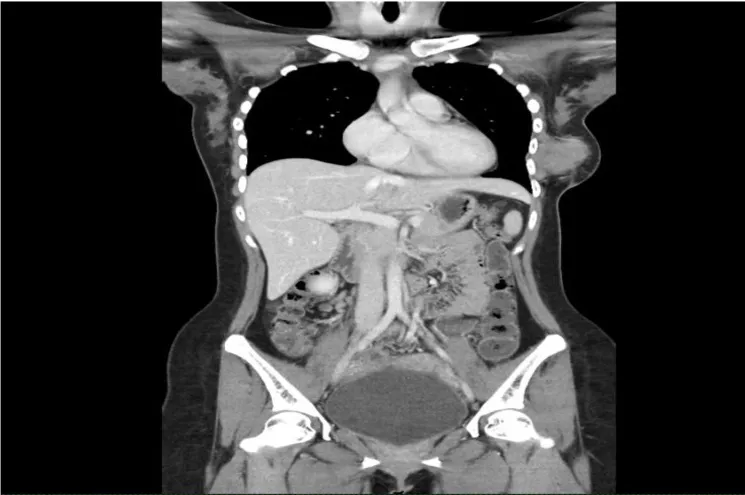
Computed tomography of the thorax, abdomen and pelvis showing the left breast lesion with extension into the pectoralis major, serratus anterior, ribs and pleura.
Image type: radiology (ct)